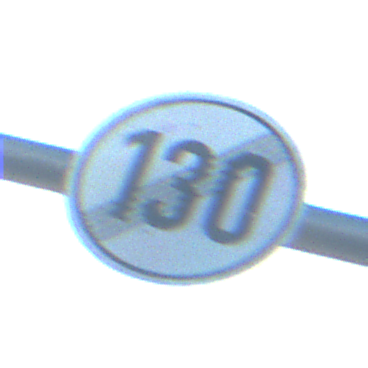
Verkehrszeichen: EndeGeschwindigkeit130
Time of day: MorningAfternoon
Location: Outdoor (Urban)
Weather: Clear
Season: NotSpecified
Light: Natural